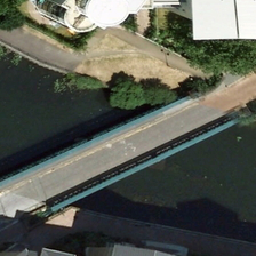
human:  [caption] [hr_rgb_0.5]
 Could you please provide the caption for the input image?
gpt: On one side of the road is a white square building.

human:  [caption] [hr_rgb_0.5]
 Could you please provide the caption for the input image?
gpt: A bridge on both sides of the highway with blue railings on both sides.

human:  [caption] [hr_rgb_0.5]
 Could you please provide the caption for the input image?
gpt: A bridge on both sides of the road with blue guardrails on both sides.

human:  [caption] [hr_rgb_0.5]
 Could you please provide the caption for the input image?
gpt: A bridge spanning both sides of the road with blue railings on both sides.

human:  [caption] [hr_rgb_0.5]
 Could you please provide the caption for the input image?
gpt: There is a white square building on one side of the road.